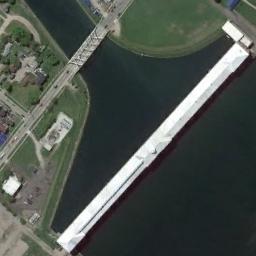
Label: bridge